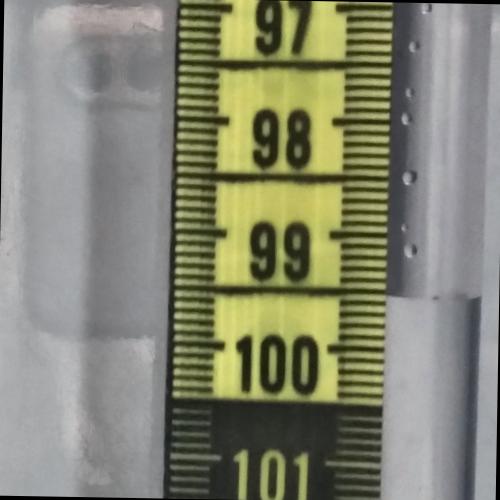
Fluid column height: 99.5 cm